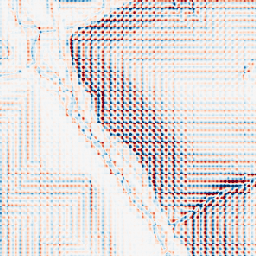
Category: wavelet
Decomposition family: wavelet_biorthogonal
Decomposition parameters: wavelet: bior1.3
level: 3
Upsampling method: sinc_blackman
Upsampling parameters: scale: 4
kernel_size: 4
Upsampling scale: 4